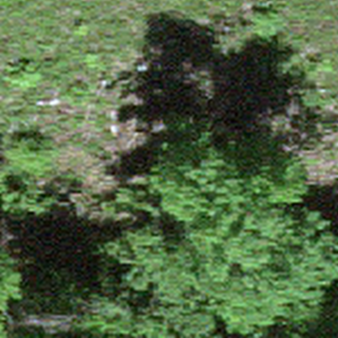
Label: other